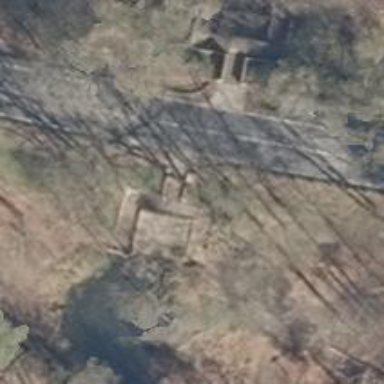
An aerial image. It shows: Concrete bridge over path.